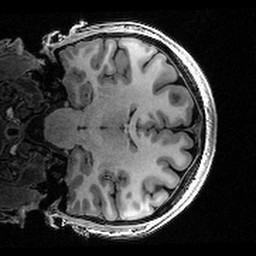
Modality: T1w
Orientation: coronal
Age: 24
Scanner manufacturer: siemens
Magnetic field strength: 3 T
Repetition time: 2.4 s
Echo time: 0.00224 s